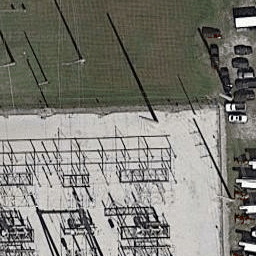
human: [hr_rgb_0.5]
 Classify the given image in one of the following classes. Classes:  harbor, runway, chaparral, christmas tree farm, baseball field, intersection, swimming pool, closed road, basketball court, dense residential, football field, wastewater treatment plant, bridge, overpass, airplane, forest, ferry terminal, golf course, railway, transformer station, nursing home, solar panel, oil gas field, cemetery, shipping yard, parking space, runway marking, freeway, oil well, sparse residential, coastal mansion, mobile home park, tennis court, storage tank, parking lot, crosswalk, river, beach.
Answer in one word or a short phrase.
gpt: transformer station